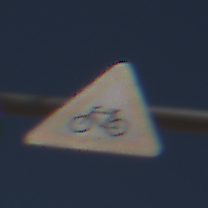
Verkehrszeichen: RadverkehrRechts
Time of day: MorningAfternoon
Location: Outdoor (Nature)
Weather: Clear
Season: NotSpecified
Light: Natural